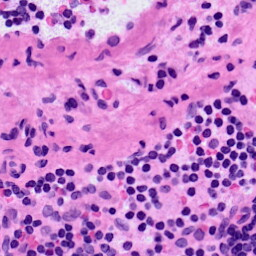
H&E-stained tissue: LymphNode